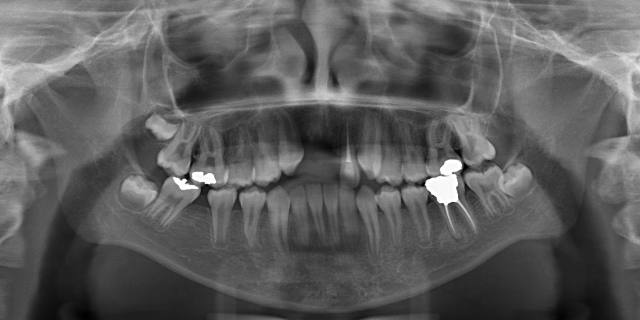
adult